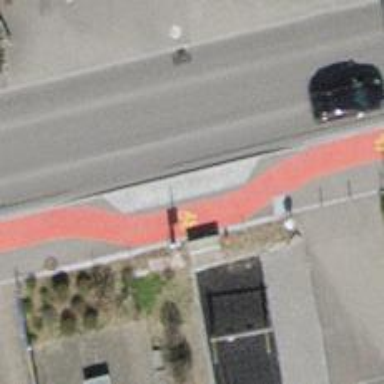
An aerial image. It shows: Bus stop with sheltered platform for public transport.